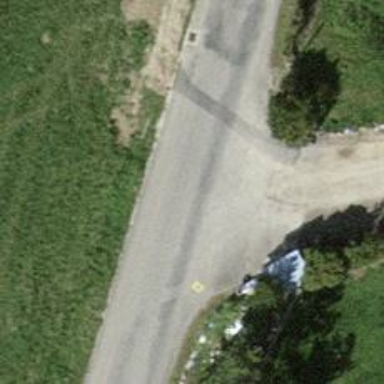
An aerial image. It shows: Unclassified road with asphalt surface.